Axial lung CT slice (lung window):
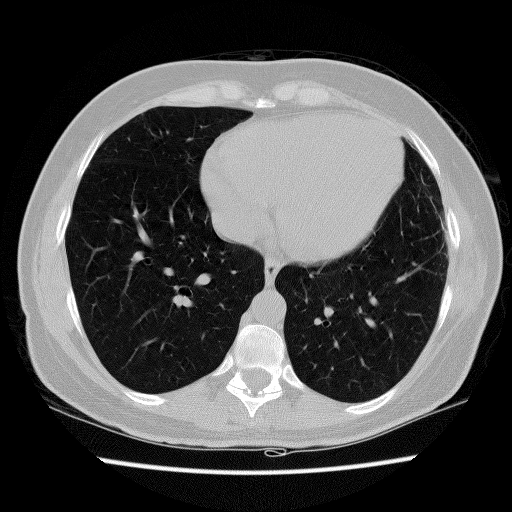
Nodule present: no